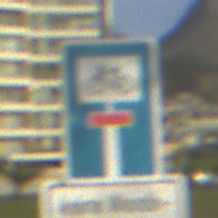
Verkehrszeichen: SackgasseRadverkehrDurchlaessig
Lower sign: HinweisGeaenderteVorfahrtVerkehrsfuehrungVerkehrsregelung3
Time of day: MorningAfternoon
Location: Outdoor (Suburban)
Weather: PartlyCloudy
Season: NotSpecified
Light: Natural